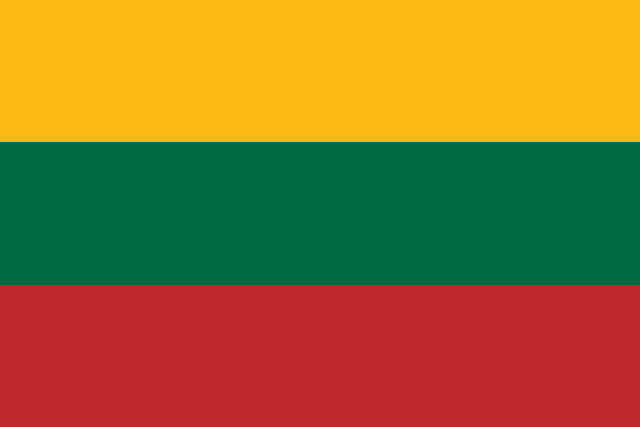
Country: Lithuania
Country code: lt